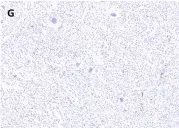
Histopathology and immunohistochemistry of the dermis of the patient with multicentric reticulohistiocytosis. (C-J) Immunohistochemical staining for CD68 (diffuse +), vimentin (diffuse +), CD31 (diffuse +), and Vimentin (diffuse +). CD68 (diffuse +), vimentin (diffuse +), CD31 (diffuse +), LCA (CD45) (+), S-100 (-), CD1a (-), CD34 (-), and Ki-67 positivity of approximately 5%-10% (x 200).
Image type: pathology (immunostaining)